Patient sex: M
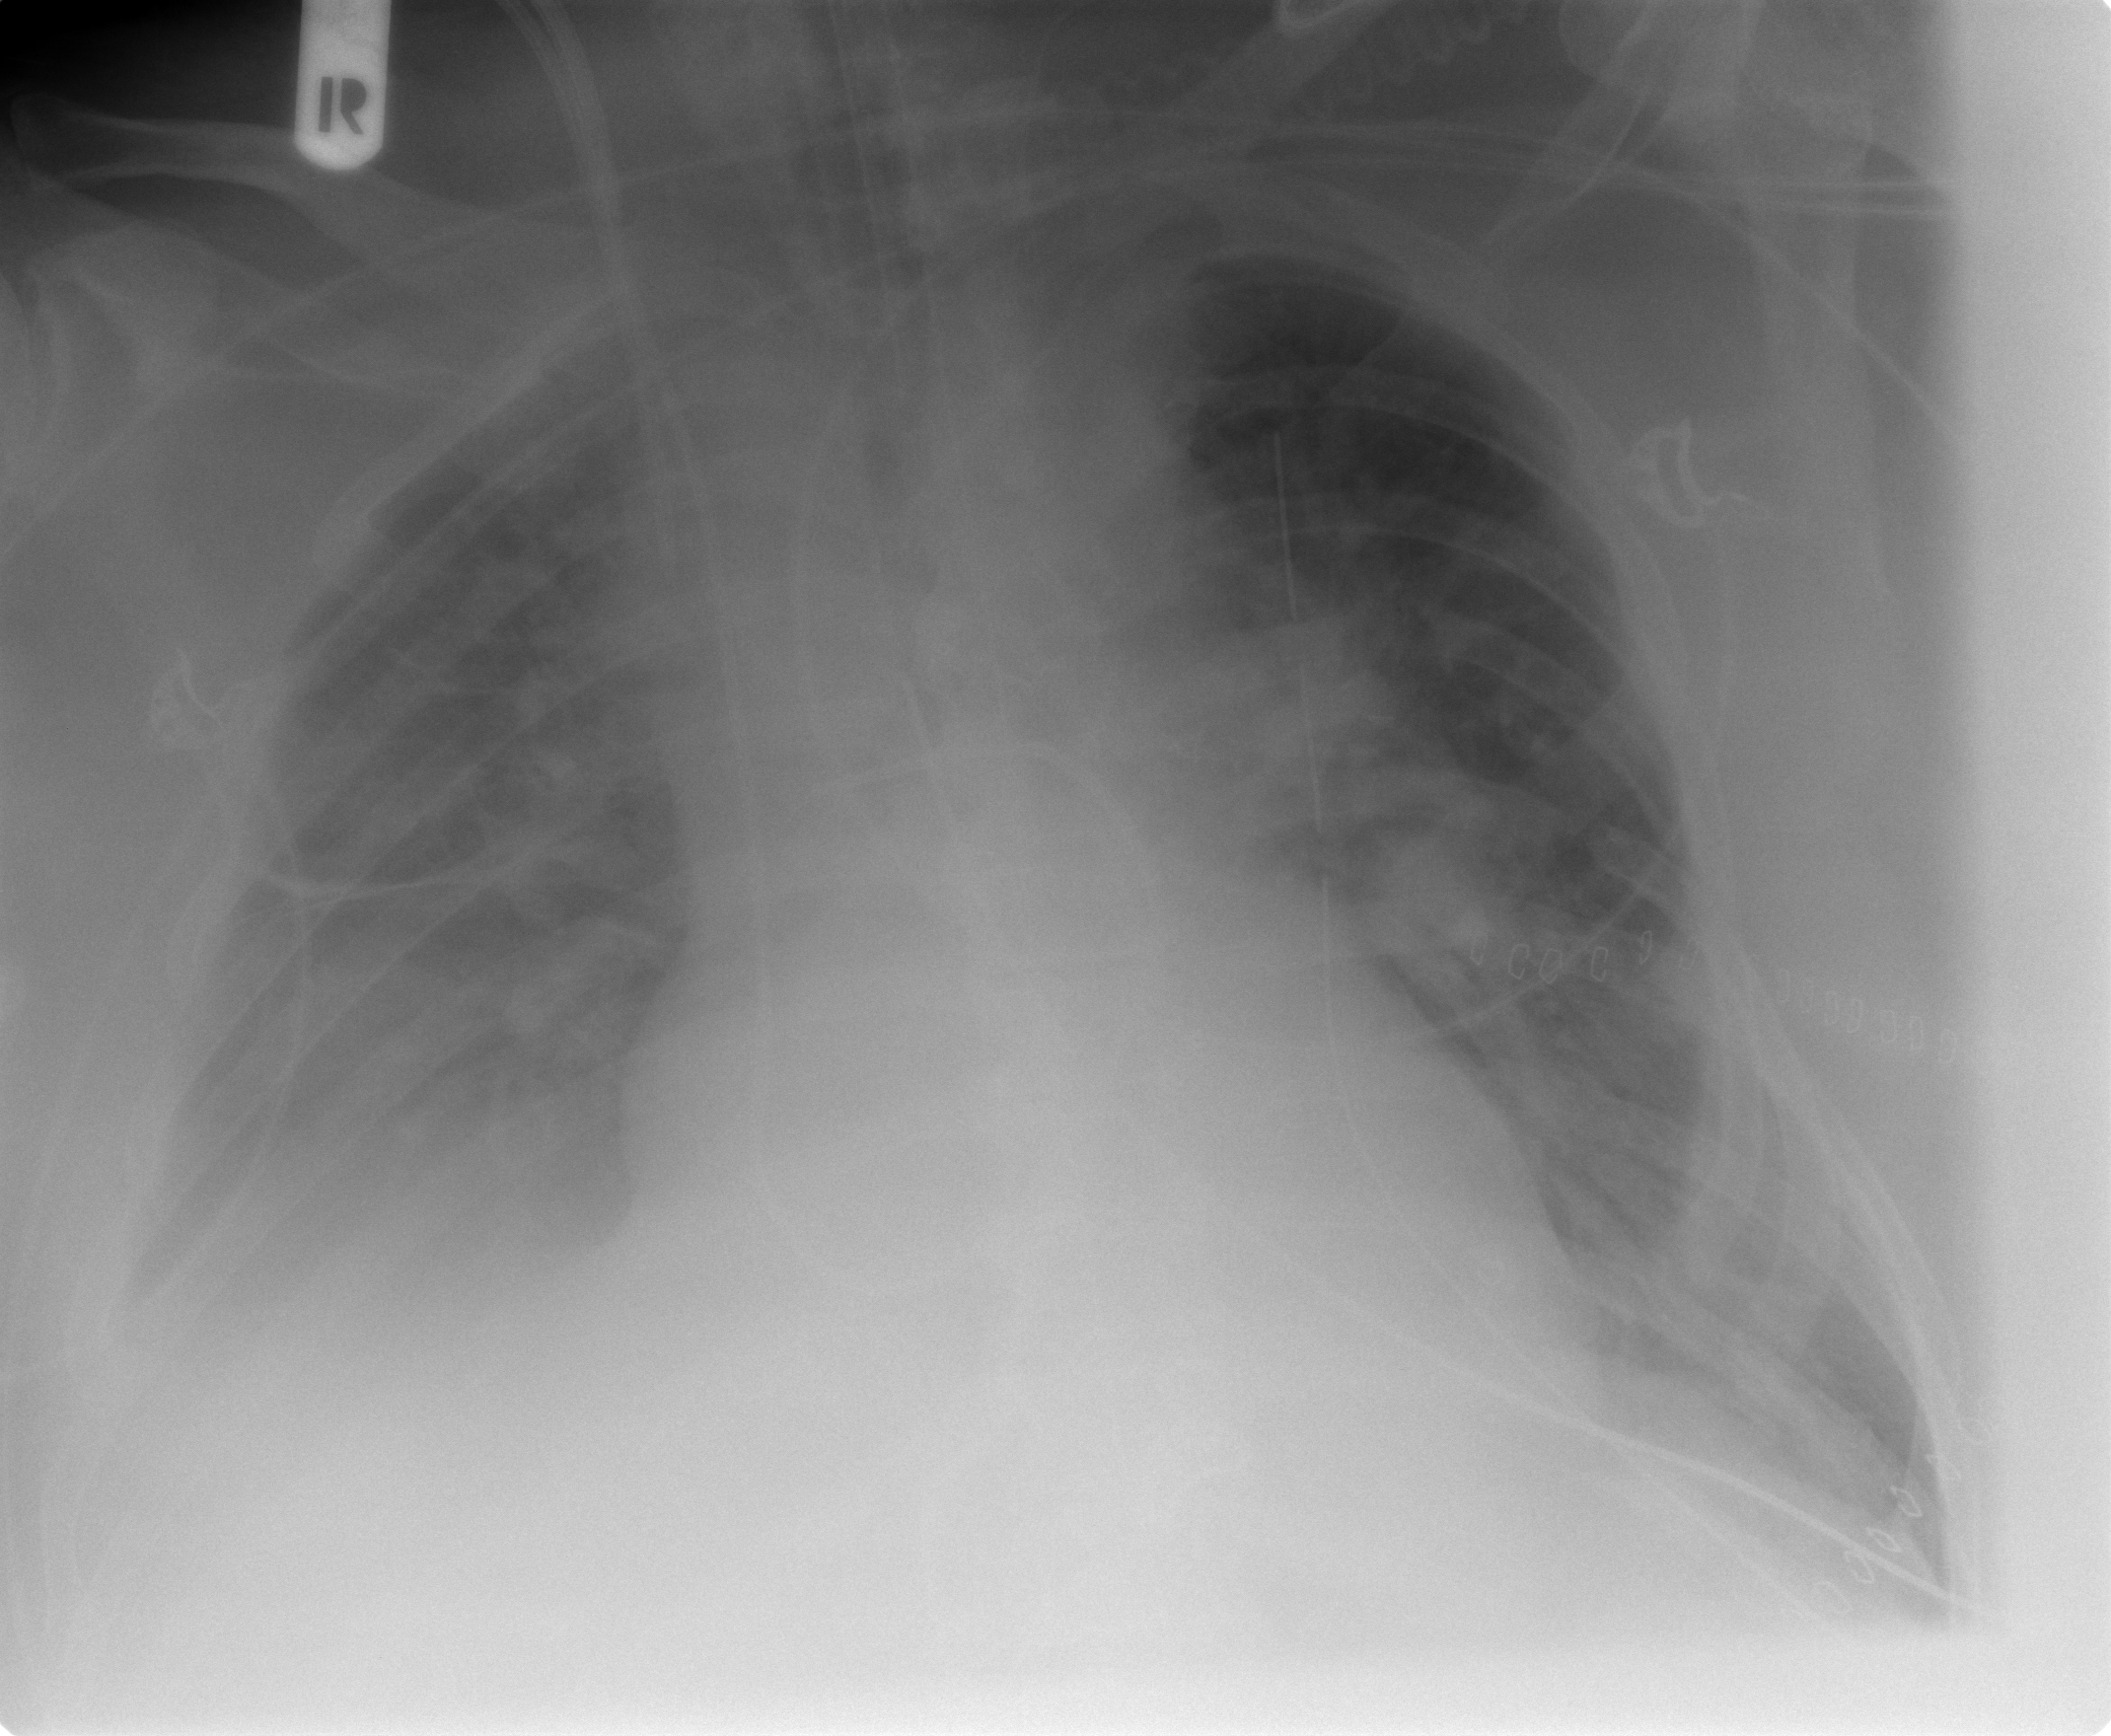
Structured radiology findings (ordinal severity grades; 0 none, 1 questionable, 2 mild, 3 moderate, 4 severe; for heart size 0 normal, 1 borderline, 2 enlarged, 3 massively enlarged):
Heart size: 0
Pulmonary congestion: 0
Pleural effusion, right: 3
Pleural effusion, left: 2
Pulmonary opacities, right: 1
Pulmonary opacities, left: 0
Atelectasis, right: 3
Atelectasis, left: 2